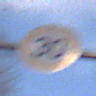
Verkehrszeichen: Geschwindigkeit30
Umgebung: Outdoor, Nature
Tageszeit: MorningAfternoon
Wetter: PartlyCloudy
Licht: Natural
Jahreszeit: NotSpecified
Kontrast: HighContrast